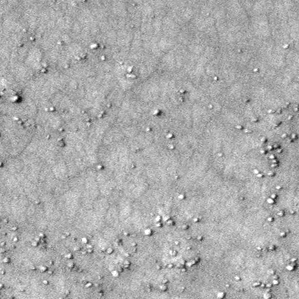
Label: frost